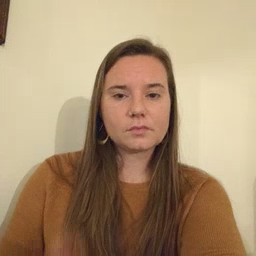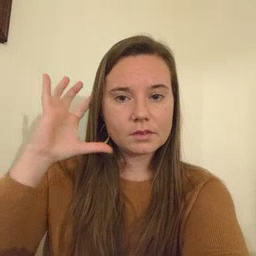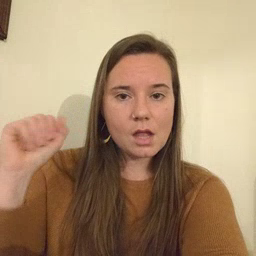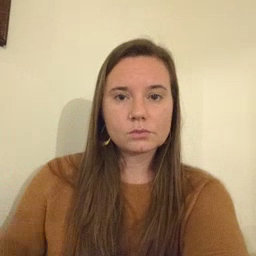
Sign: loud